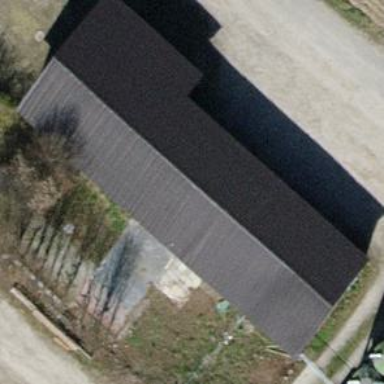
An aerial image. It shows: Farm auxiliary building with gabled roof.